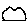
Label: cloud